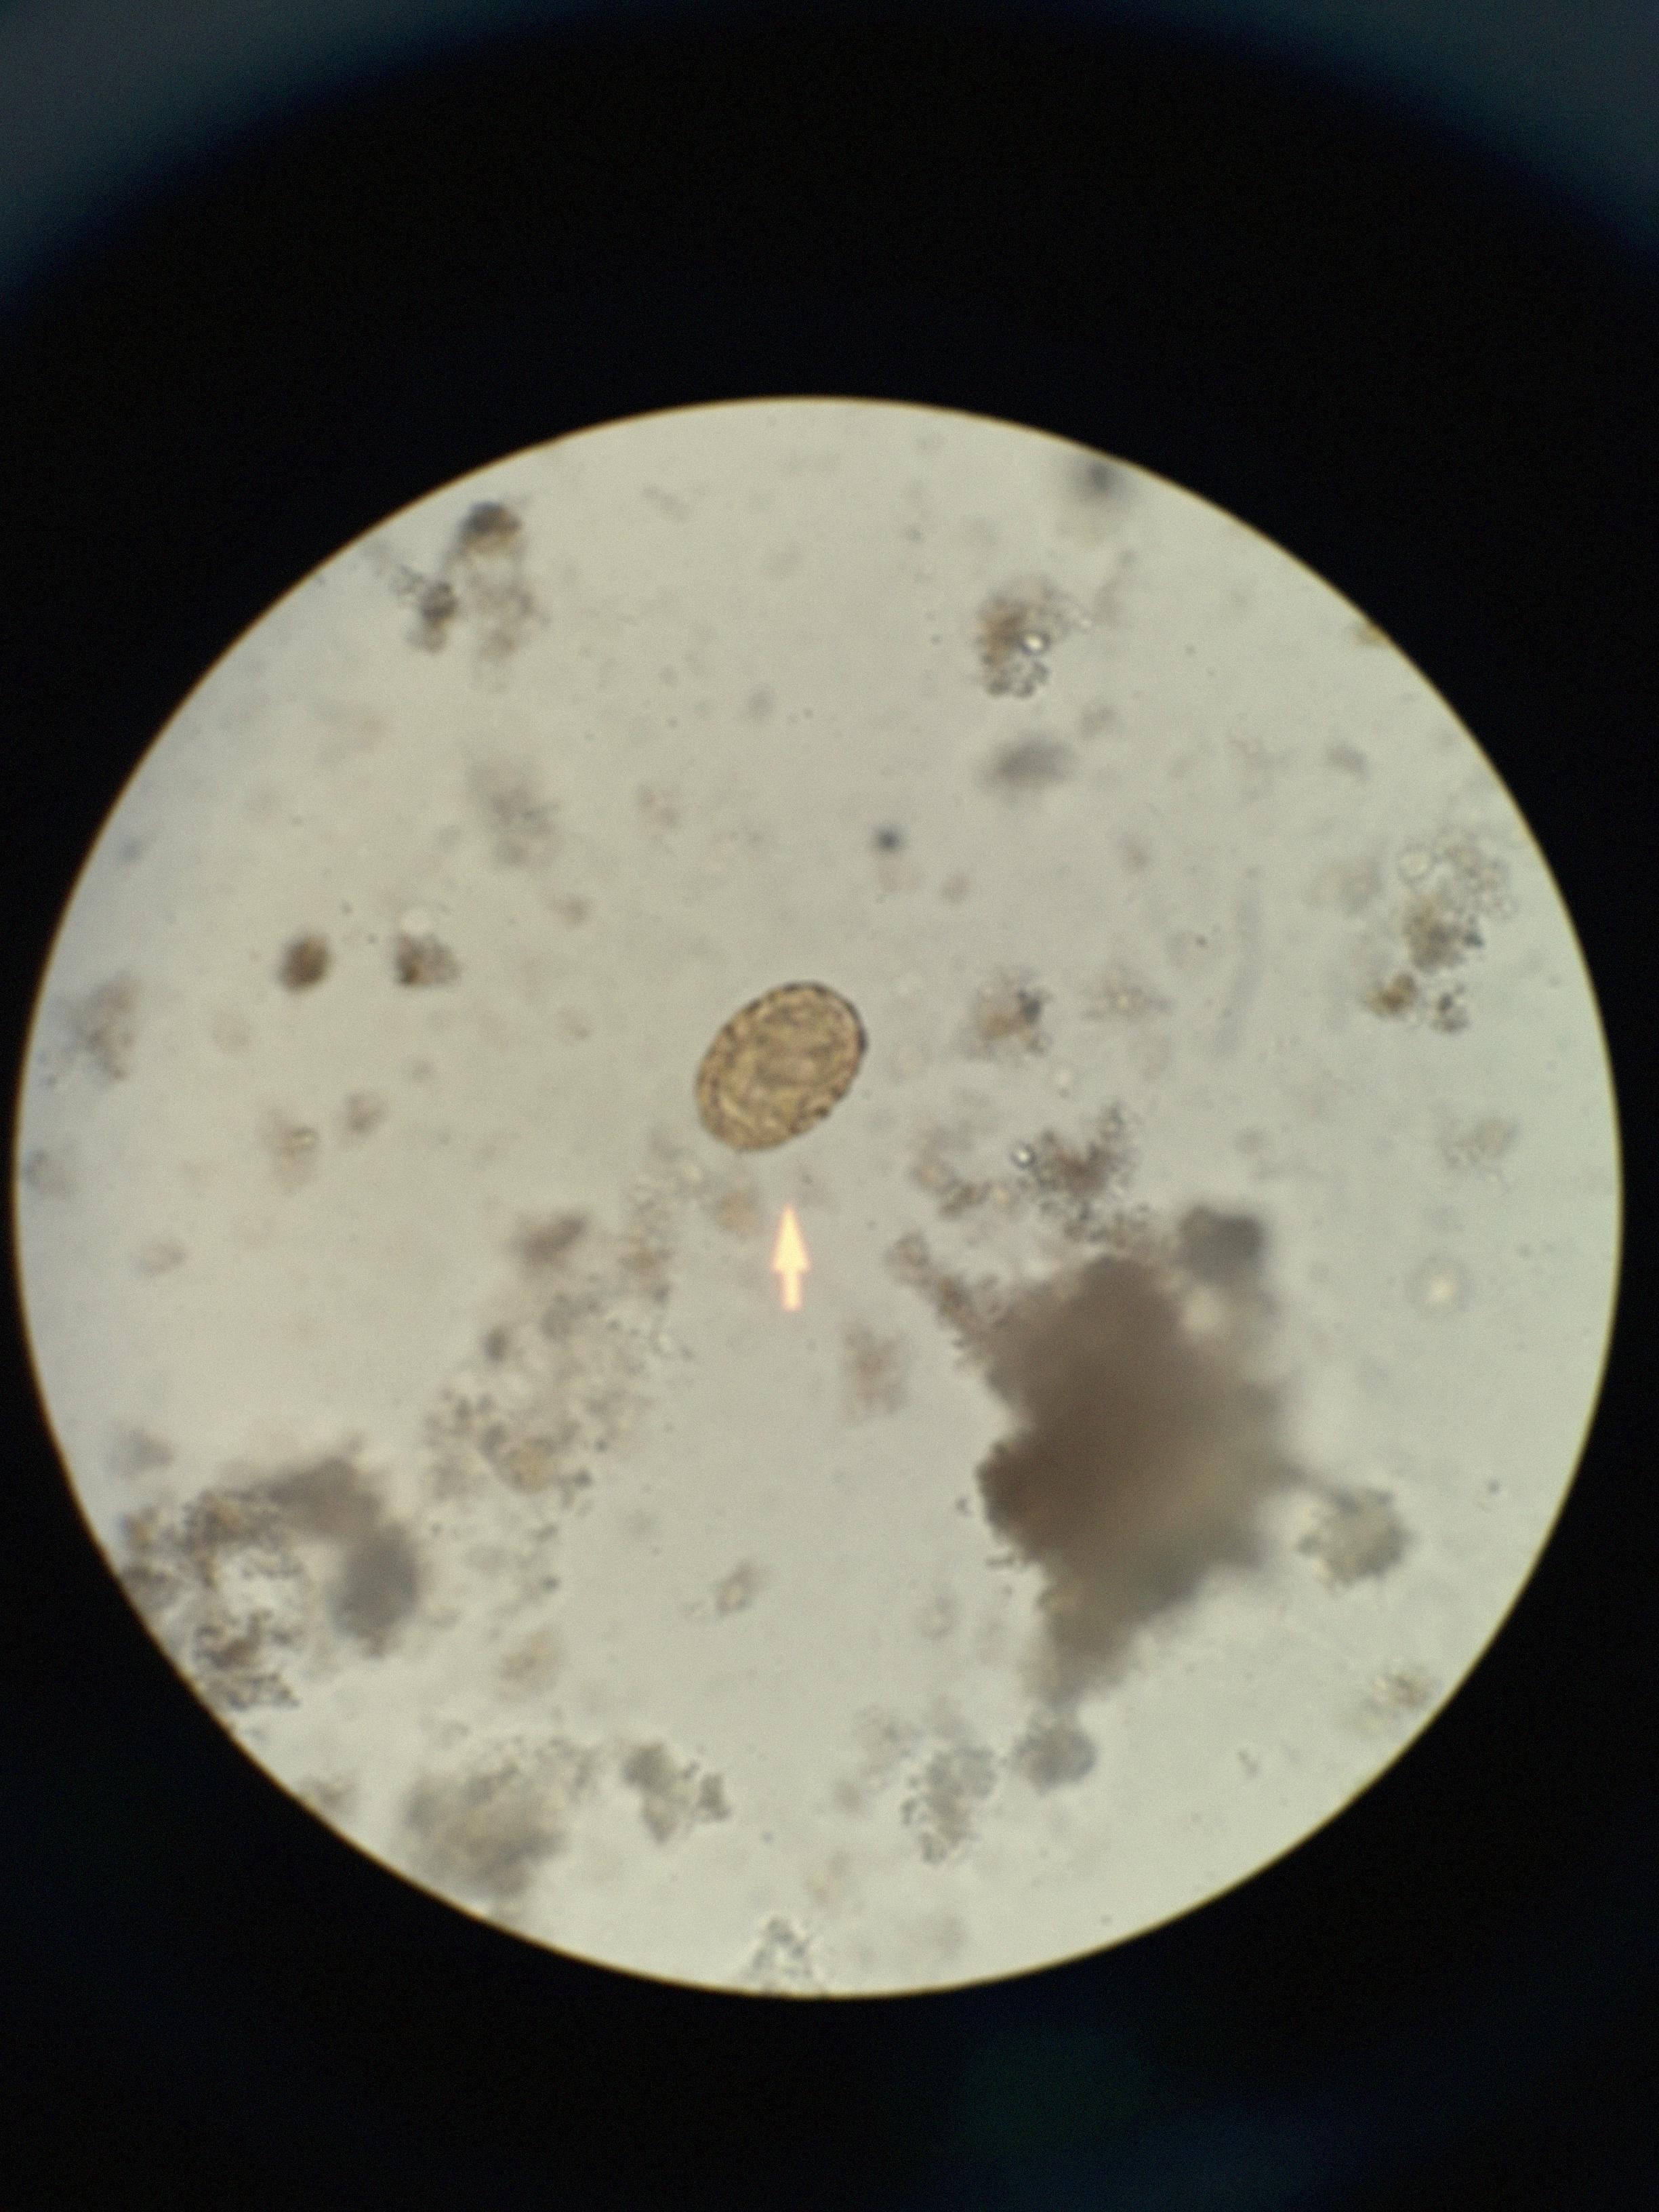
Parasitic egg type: Ascaris lumbricoides